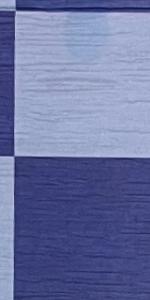
Label: Empty